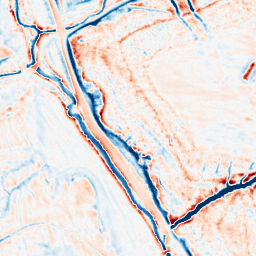
Category: multiscale
Decomposition family: dog_multiscale
Decomposition parameters: sigma_ratio: 1.6
n_scales: 4
base_sigma: 0.5
Upsampling method: edge_directed
Upsampling parameters: scale: 2
Upsampling scale: 2